Field crop: maize
Growth stage: 1
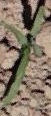
Species: maize